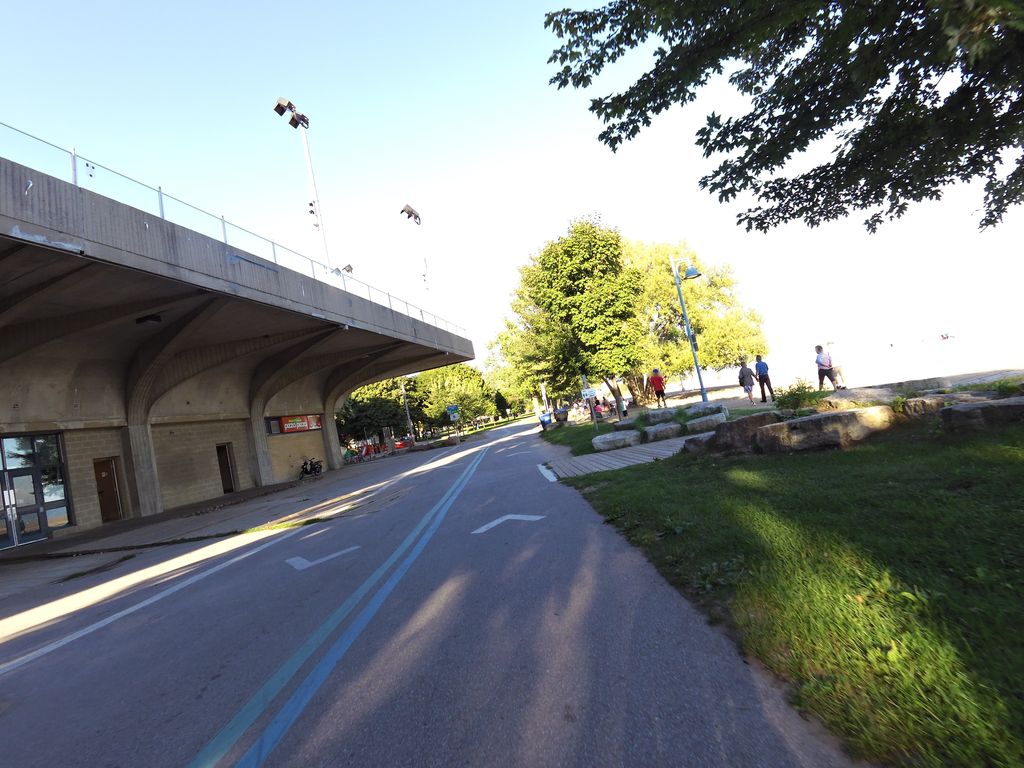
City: toronto